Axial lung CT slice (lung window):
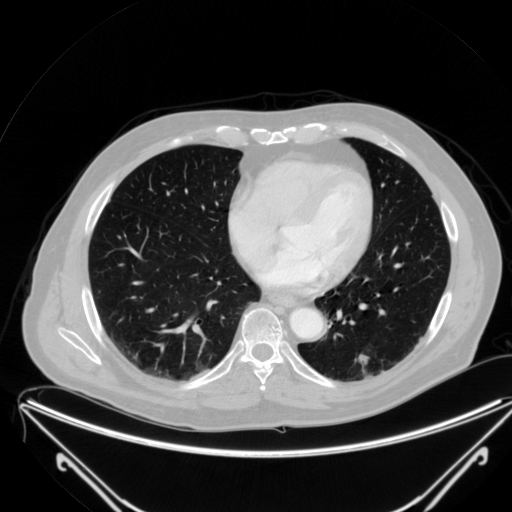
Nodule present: yes
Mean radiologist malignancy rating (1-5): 3.75